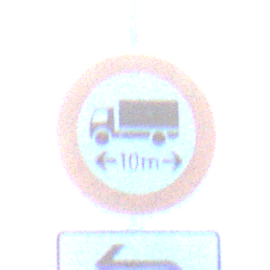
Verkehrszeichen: TatsaechlicheLaenge
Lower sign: RichtungsangabeDurchPfeile2
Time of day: SunriseSunset
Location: Outdoor (Nature)
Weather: PartlyCloudy
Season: NotSpecified
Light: Natural